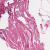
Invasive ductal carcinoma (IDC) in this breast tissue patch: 0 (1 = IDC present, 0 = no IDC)